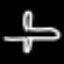
Label: airplane